Question: When I fetch data from a feed I store it in a table, the problem is that the format of the quote, so It will store instead of (I hope you can see the difference)
You get the same thing when you copy paste code from a website or word document in your editor.
the problem is that when I display the content on my site I get the following, how to I get rid of that?

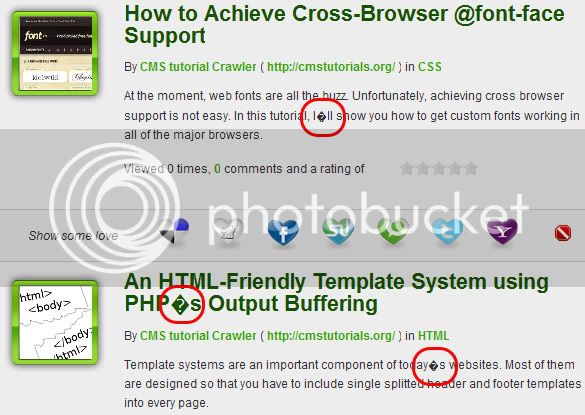
Answer: The problem relates to character sets. You need to find out what the character set of the feed is (how it's encoded) and also how your site is encoded too.
If the feed will never contain HTML markup then you can use 'htmlentities()' otherwise you'll need to do conversion of the feed at input so that it matches up with the same charset as your site.
MySQL has good internationalization support too and would be able to perform this conversion.
Without knowning the specifics of your site it's hard to advise further